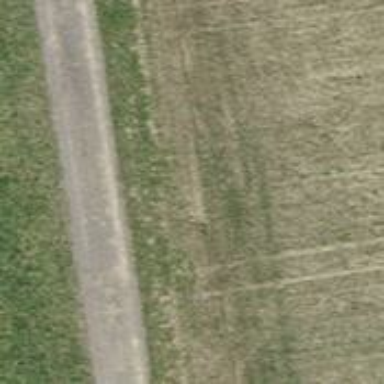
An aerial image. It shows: Track road with grade4 tracktype.